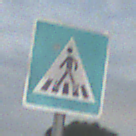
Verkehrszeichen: FussgaengerueberwegRechts
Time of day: Night
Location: Outdoor (Nature)
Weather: Overcast
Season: NotSpecified
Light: Artificial